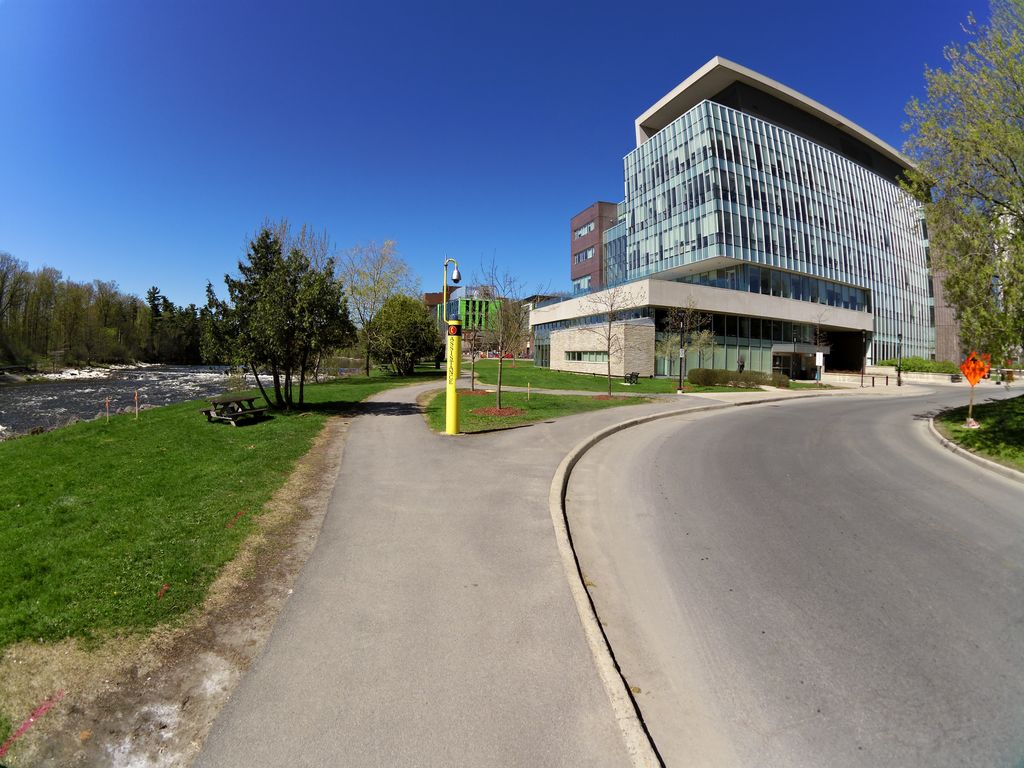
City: ottawa-gatineau